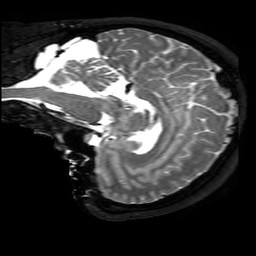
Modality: T2w
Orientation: sagittal
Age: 31
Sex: female
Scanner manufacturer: philips
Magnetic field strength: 3 T
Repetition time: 2.5 s
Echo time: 0.2866 s